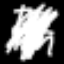
Label: squiggle